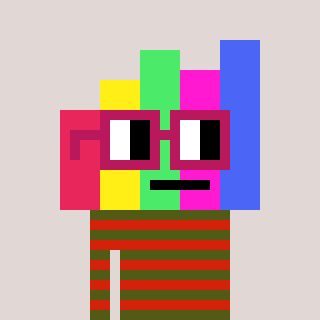
a pixel art character with square dark red glasses, a bar chart-shaped head and a red-colored body on a warm background